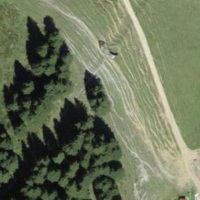
EUNIS habitat code: 23
Species observed at this site:
Gentiana verna